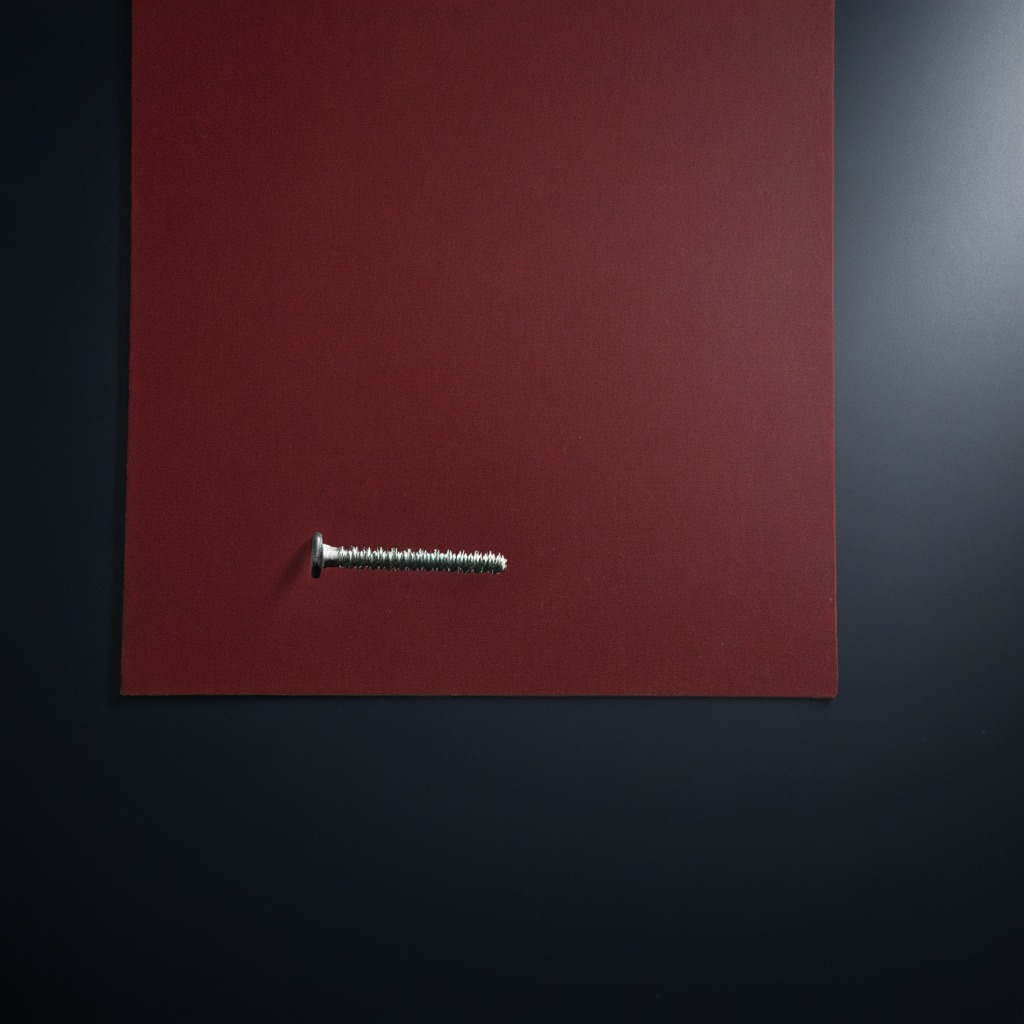
A metal screw lying on a clean granite tabletop inside a workshop at night soft shadows worn but beneath the mat.